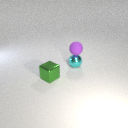
small purple rubber sphere above small cyan metal sphere